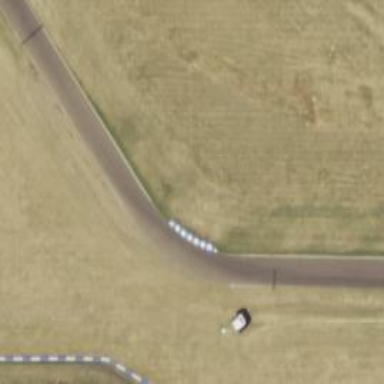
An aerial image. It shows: Asphalt raceway designed for motor sports.